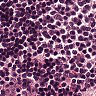
Metastatic tissue present: no